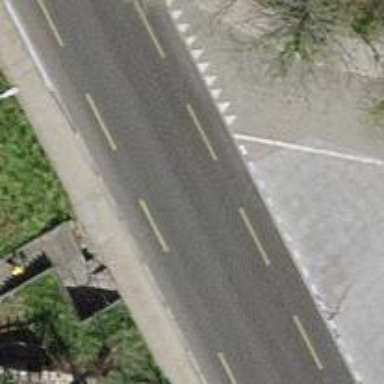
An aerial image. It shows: Primary highway with dedicated cycle lane on the left side and sidewalk.